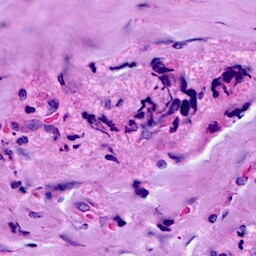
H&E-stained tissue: Breast